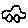
Label: car